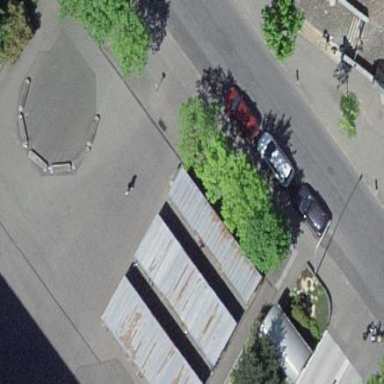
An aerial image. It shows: Bicycle parking rack located on the roof of building.